Field crop: maize
Growth stage: 2
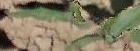
Species: maize